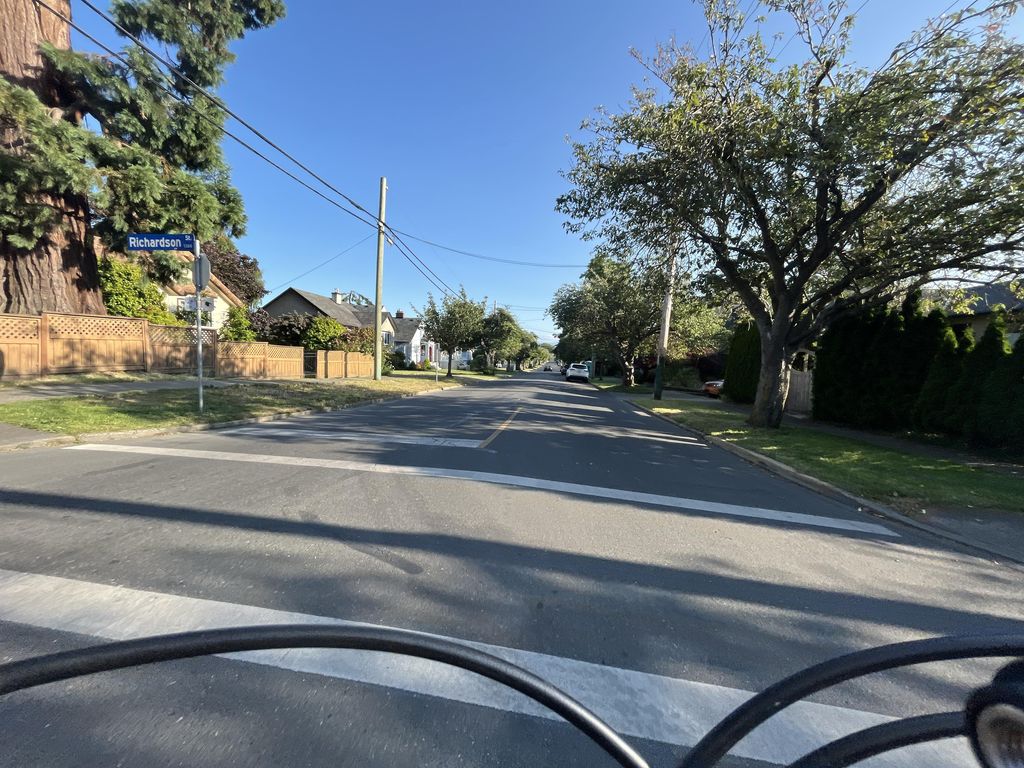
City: victoria